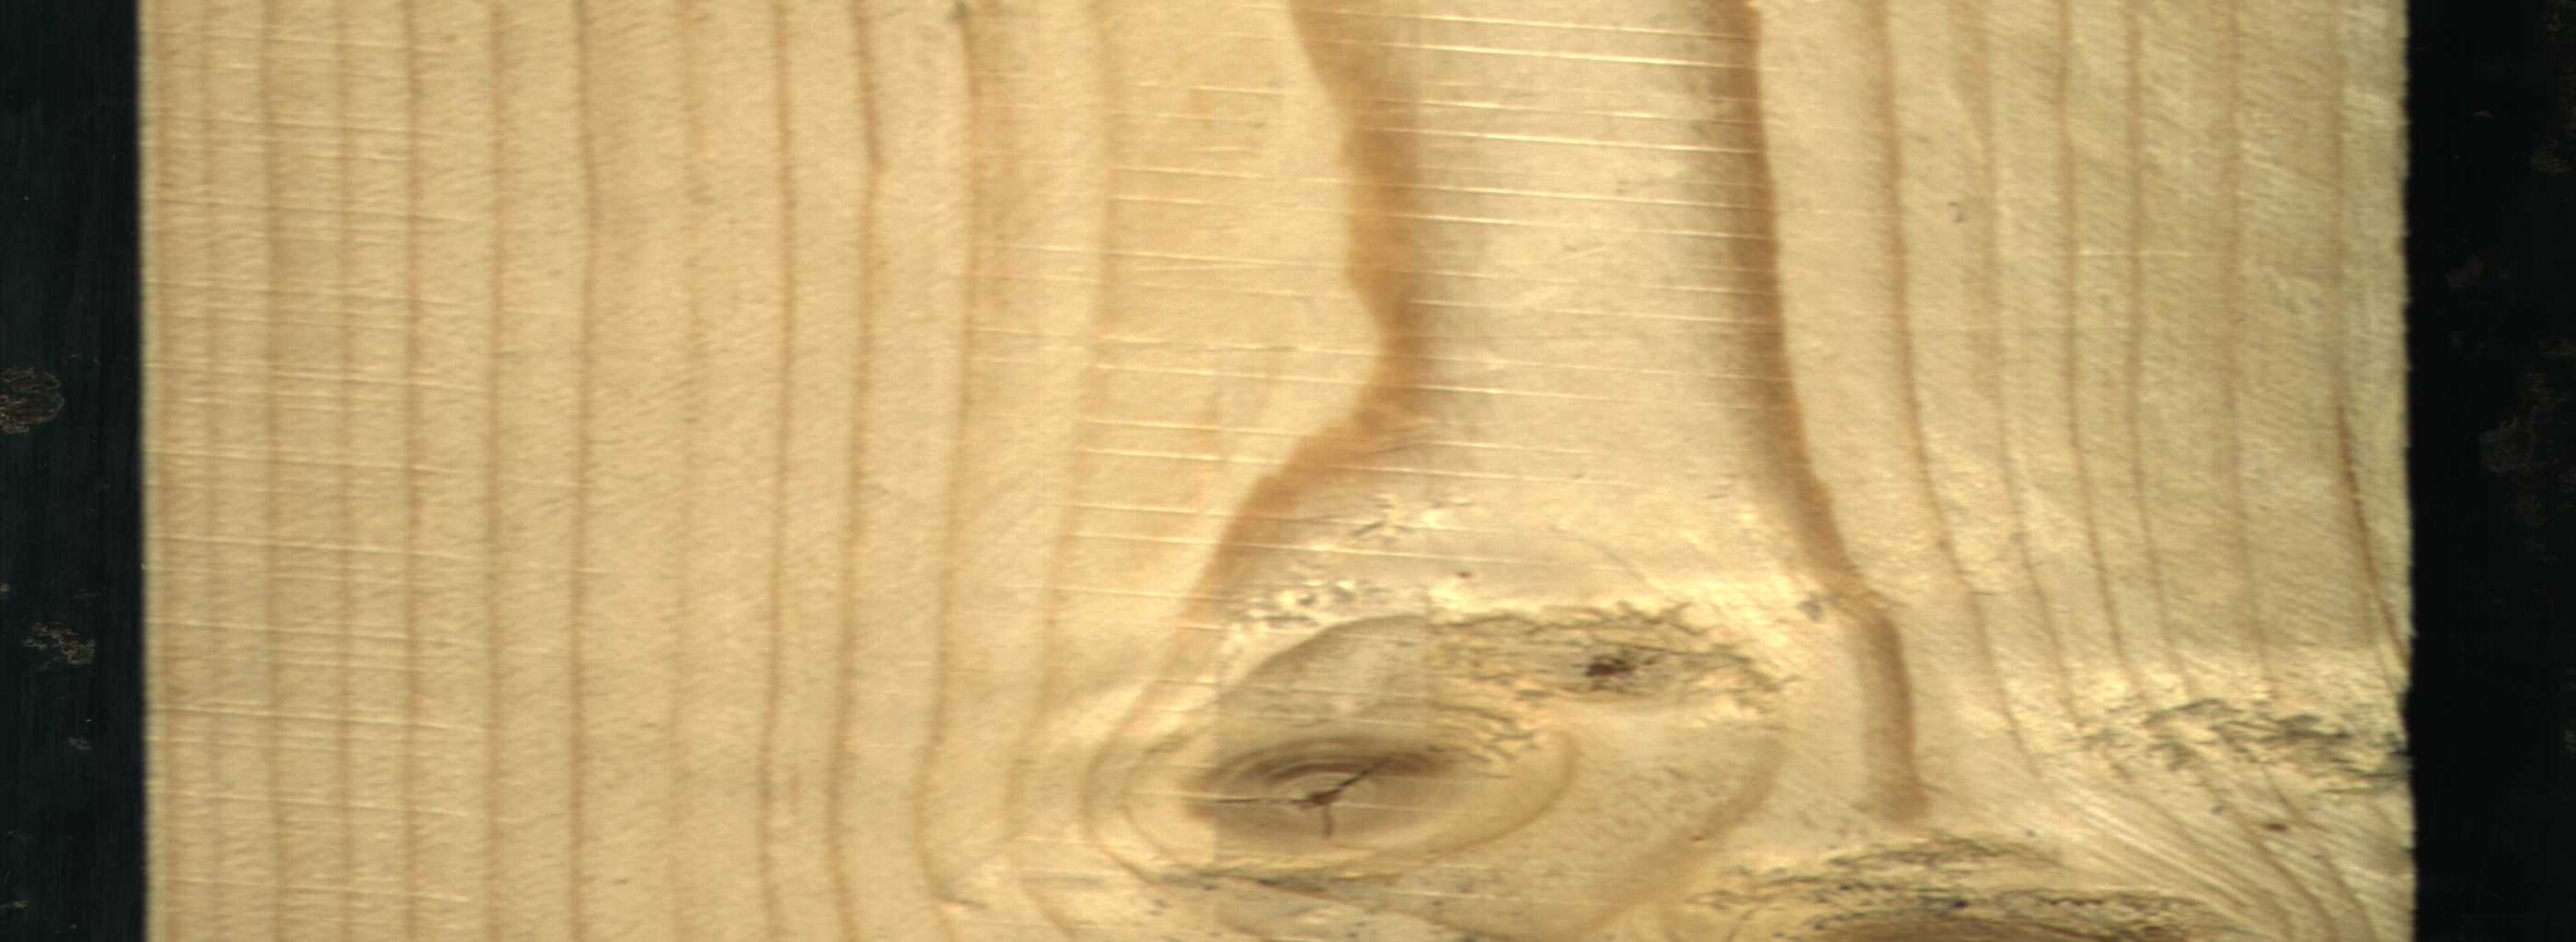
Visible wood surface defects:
knot_with_crack
Live_Knot
Live_Knot